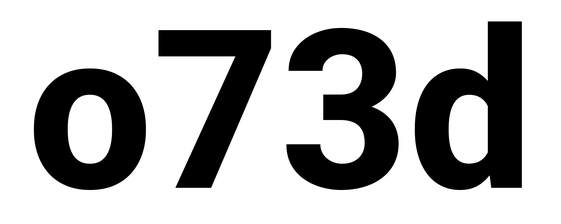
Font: Roboto_ExtraBold